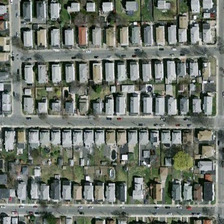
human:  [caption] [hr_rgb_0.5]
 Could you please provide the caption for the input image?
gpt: many gray buildings and green trees are in a dense residential area .

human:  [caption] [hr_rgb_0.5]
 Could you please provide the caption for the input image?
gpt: many gray buildings and green trees are in a dense residential area .

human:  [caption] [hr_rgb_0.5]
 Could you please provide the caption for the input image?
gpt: many gray buildings and green trees are in a dense residential area .

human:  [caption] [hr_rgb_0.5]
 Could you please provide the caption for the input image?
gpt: many gray buildings and green trees are in a dense residential area .

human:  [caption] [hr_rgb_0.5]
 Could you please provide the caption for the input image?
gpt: many gray buildings and green trees are in a dense residential area .